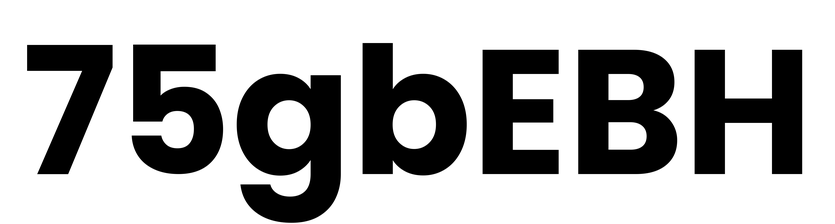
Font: Poppins-Bold